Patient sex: M
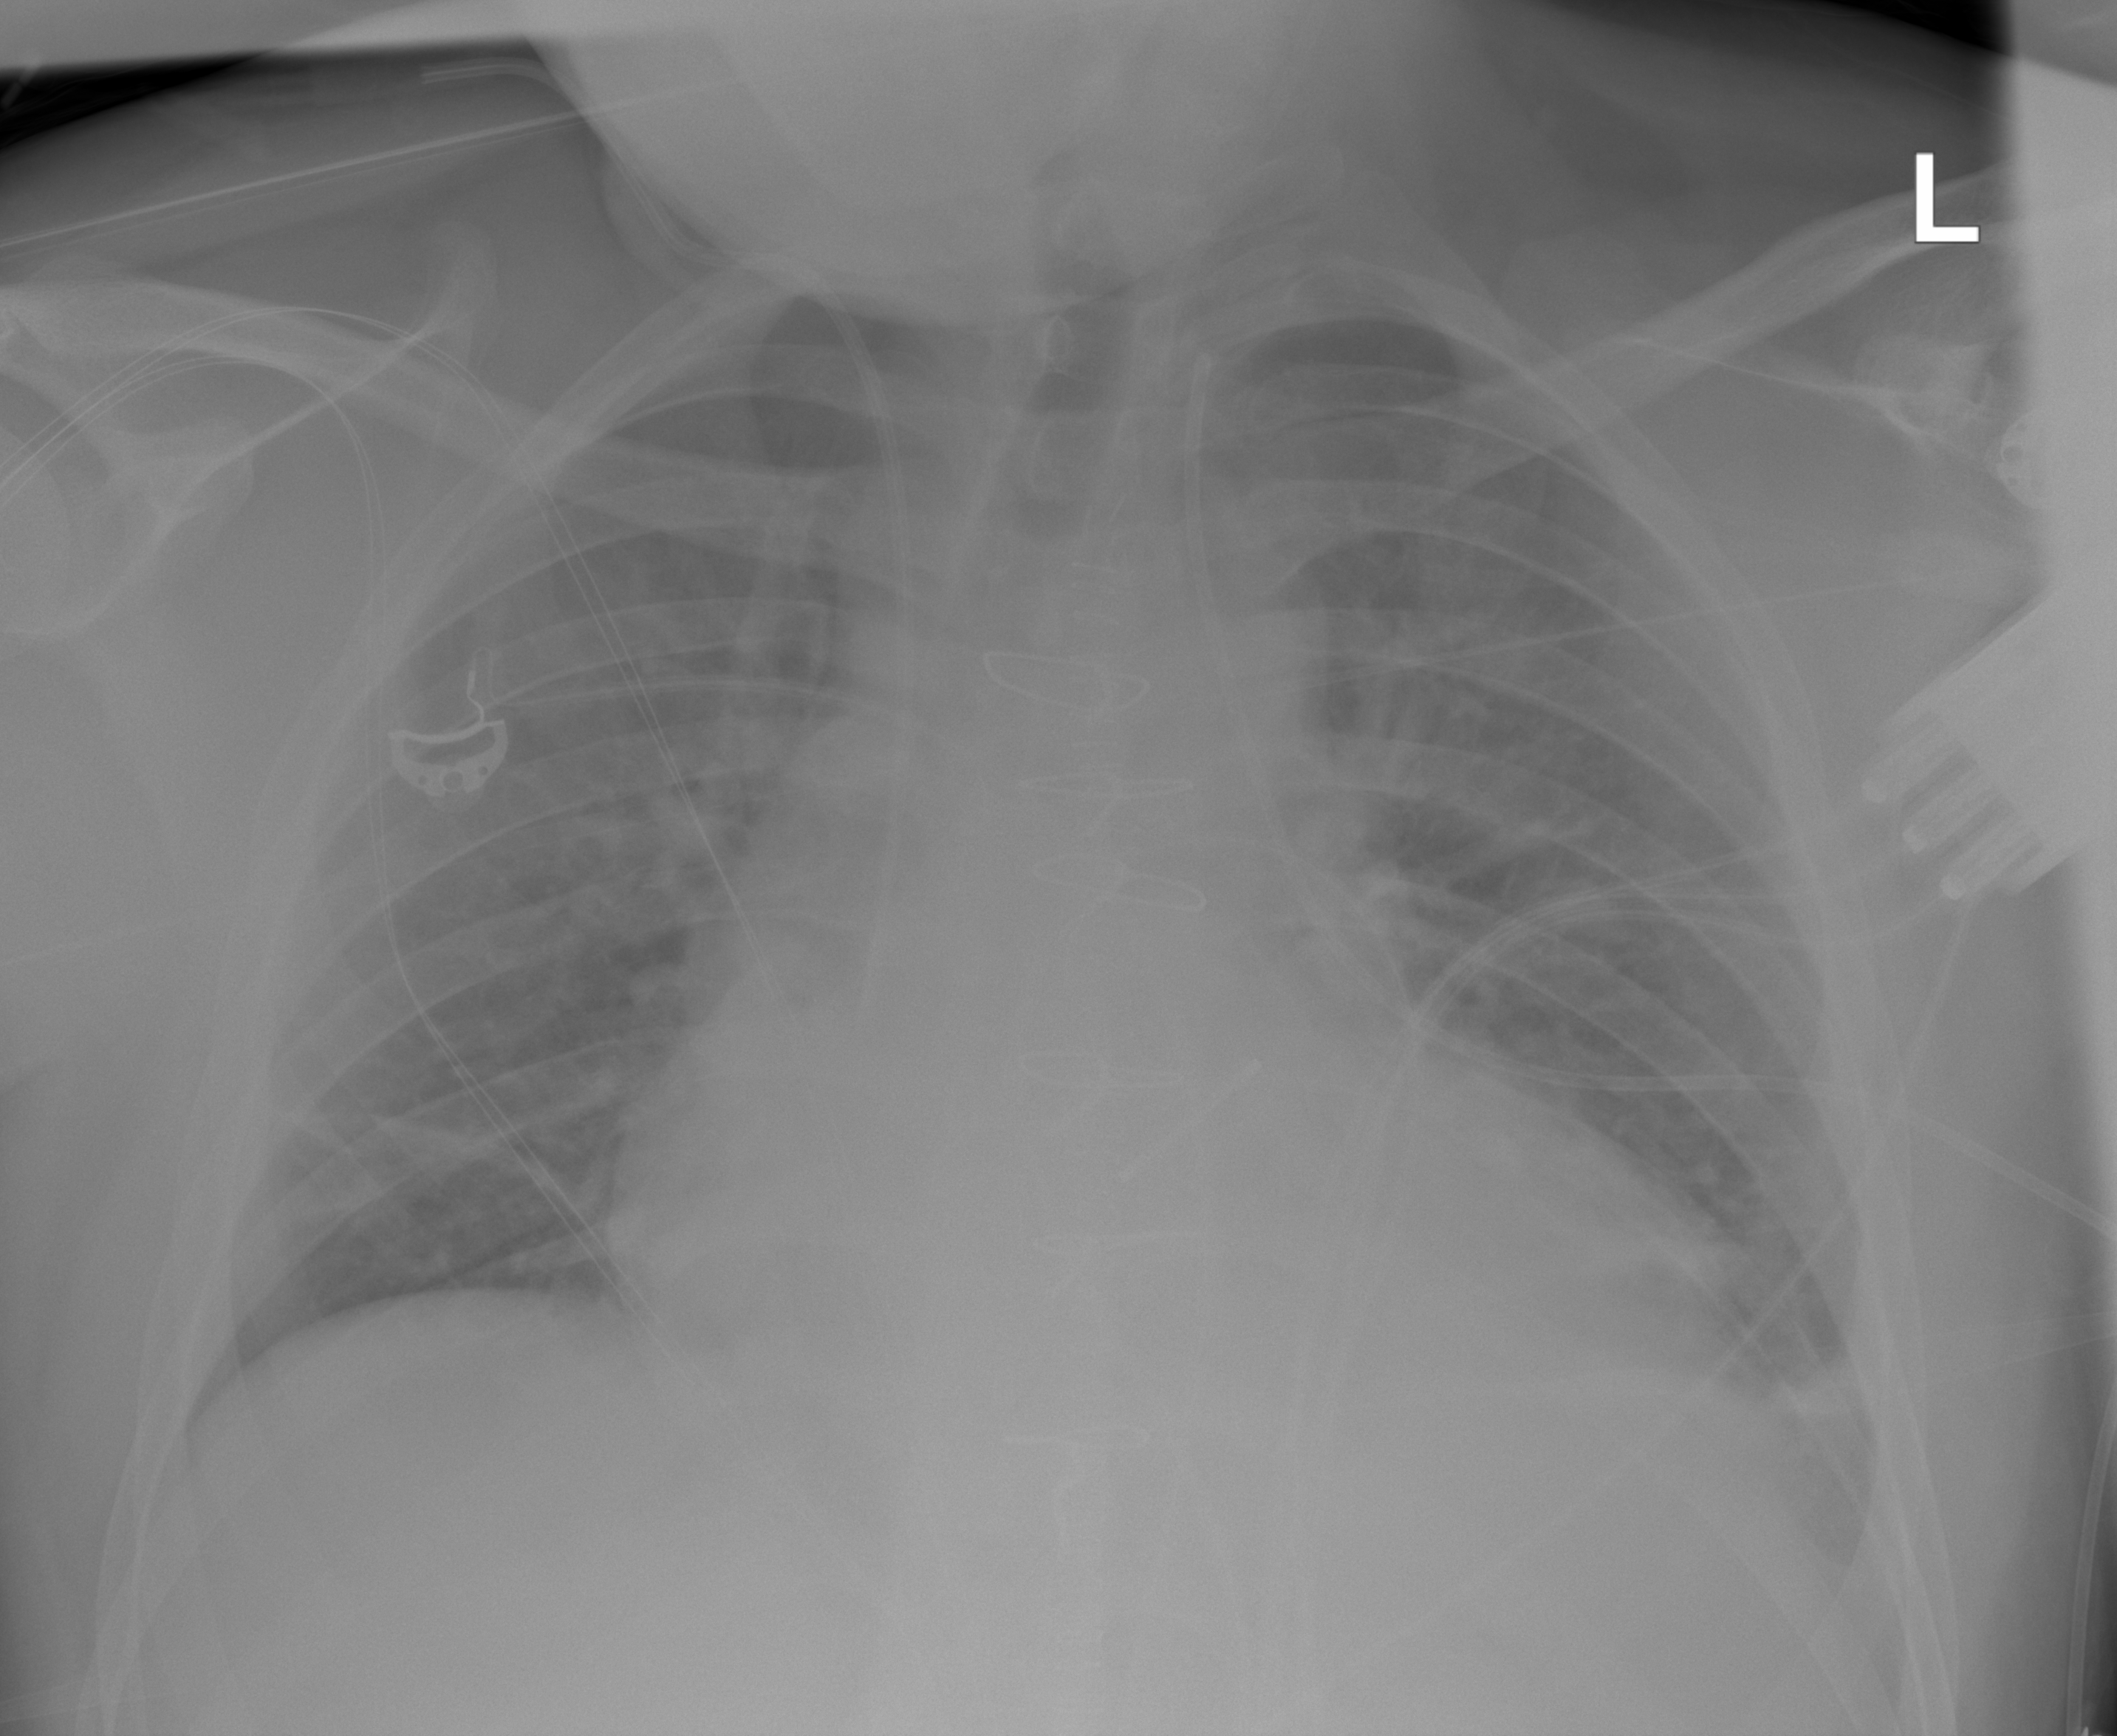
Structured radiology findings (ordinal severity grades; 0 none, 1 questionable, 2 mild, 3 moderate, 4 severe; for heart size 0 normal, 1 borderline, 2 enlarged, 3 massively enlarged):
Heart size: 2
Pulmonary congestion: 1
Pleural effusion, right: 0
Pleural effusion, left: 1
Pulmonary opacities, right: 1
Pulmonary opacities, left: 1
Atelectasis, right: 2
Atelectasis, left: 2